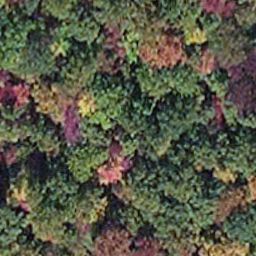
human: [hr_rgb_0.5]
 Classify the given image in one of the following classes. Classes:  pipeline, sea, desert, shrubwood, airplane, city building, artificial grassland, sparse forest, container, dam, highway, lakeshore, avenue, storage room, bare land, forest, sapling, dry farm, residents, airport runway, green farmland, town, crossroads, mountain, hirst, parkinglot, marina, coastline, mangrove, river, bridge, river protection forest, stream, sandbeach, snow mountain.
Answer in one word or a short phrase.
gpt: mangrove